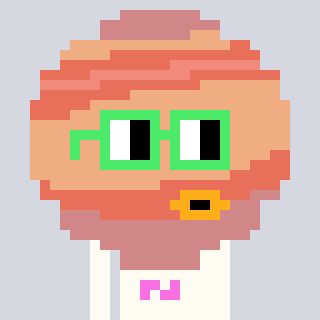
a pixel art character with square light green glasses, a jupiter-shaped head and a grayscale-colored body on a cool background